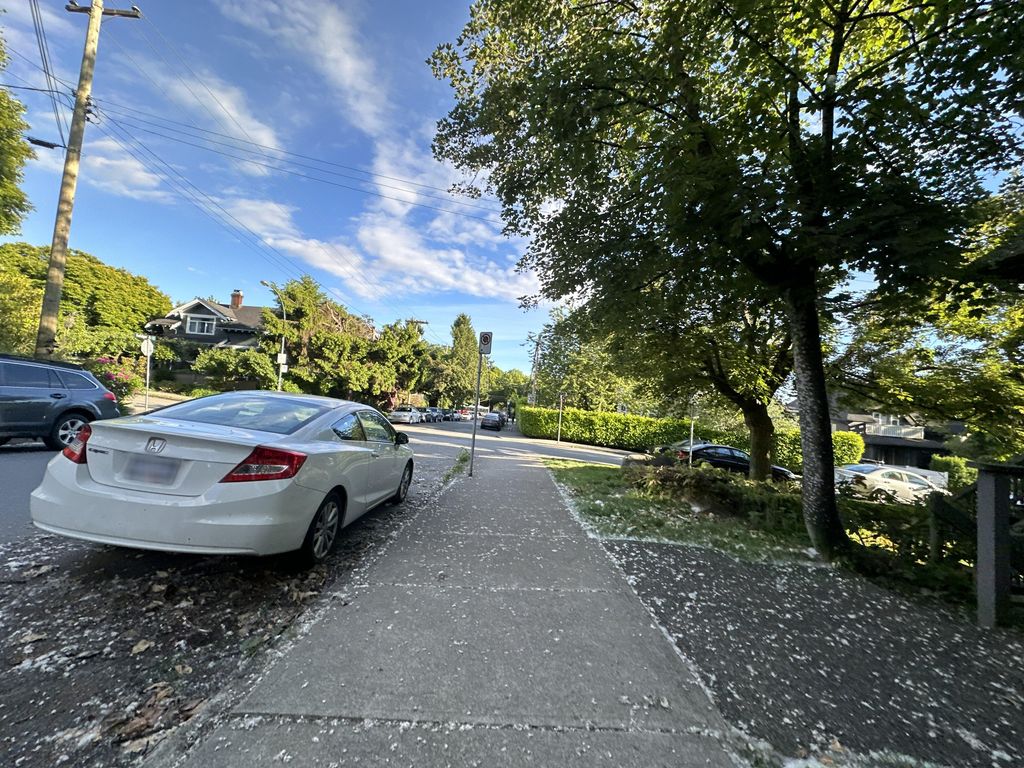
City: vancouver